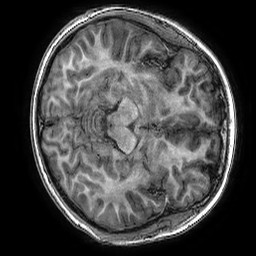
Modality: T1w
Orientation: axial
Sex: male
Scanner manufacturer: ge
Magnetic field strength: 3 T
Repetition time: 0.0077 s
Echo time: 0.003436 s